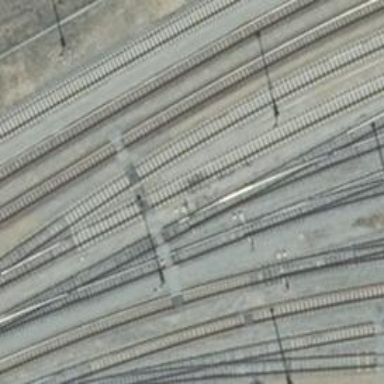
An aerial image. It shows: Railway switch.